Field crop: tomato
Growth stage: 1
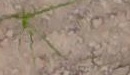
Species: cyperus